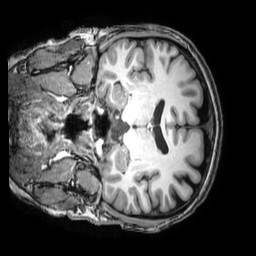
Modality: T1w
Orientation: coronal
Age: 42
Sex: male
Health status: healthy
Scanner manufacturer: philips
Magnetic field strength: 3 T
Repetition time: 0.008139 s
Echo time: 0.003739 s